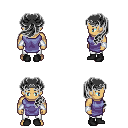
a pixel art fantasy rpg character, male body template, human, tanned skin, chain tabard jacket, white pants, gray princess hairstyle, iron tiara, white cloth bracers, black shoes, four views (front, back, left, right), 2x2 character sprite sheet, small pixel art, hard edges, no anti-aliasing